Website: home-depot
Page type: billing-address
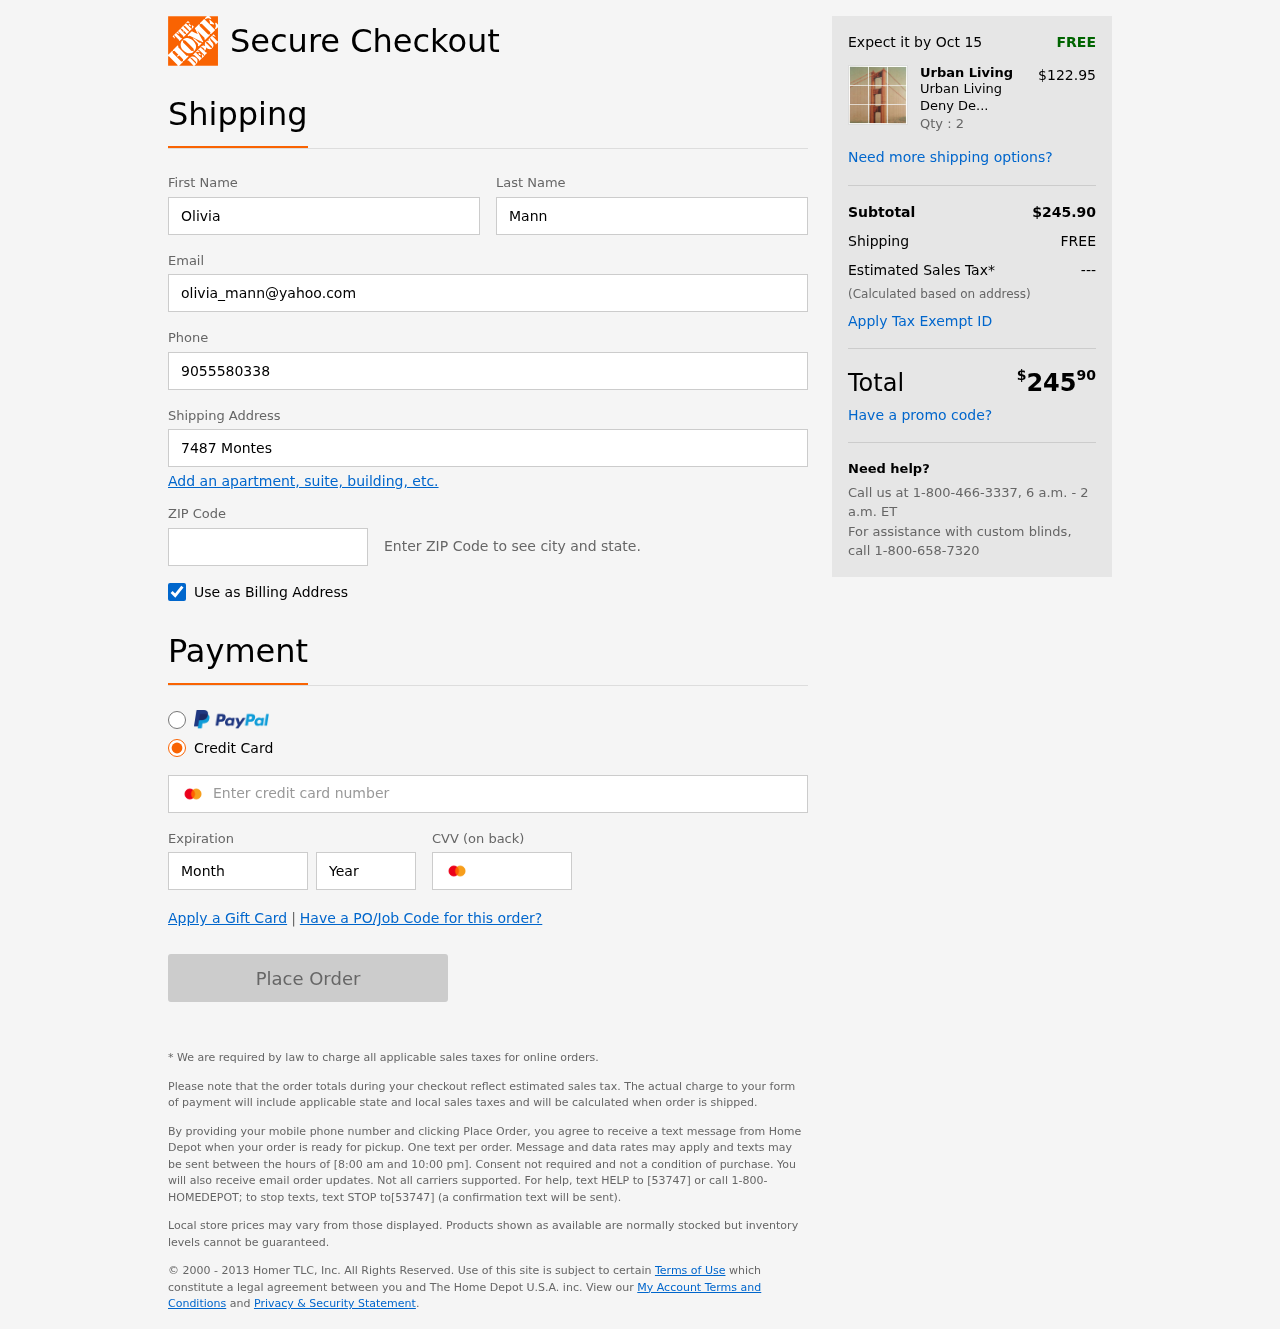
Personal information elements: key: PII_FIRSTNAME
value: Olivia
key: PII_LASTNAME
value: Mann
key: PII_EMAIL
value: olivia_mann@yahoo.com
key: PII_PHONE
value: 9055580338
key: PII_STREET
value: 7487 Montes Mountains
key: PII_POSTCODE
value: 09939
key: PII_CARD_NUMBER
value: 2236 4821 9398 9391
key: PII_CARD_EXPIRY_MONTH
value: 02
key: PII_CARD_CVV
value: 265
Product elements: key: PRODUCT1_BRAND
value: Urban Living
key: PRODUCT1_NAME
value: Urban Living Deny Designs 51865-wwmr01 Wall Art
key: PRODUCT1_PRICE
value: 122.95
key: PRODUCT1_QUANTITY
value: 2
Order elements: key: ORDER_DELIVERY_DATE
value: Oct 15
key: ORDER_SUBTOTAL
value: $245.90
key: ORDER_SHIPPING_COST
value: FREE
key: ORDER_TAX
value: ---
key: ORDER_TOTAL2
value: $24590